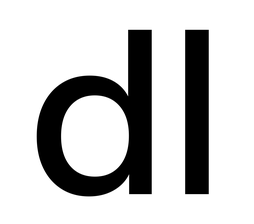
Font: InstrumentSans_Medium